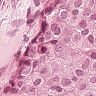
Metastatic tissue present: yes